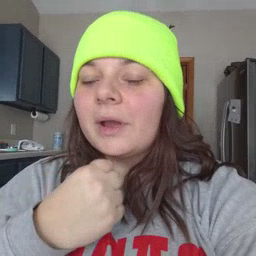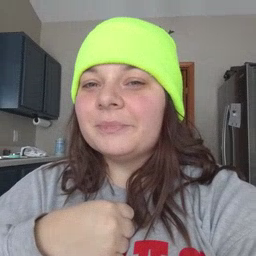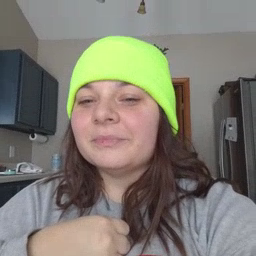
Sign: underwear